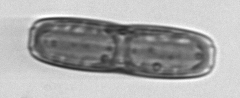
Label: Ephemera